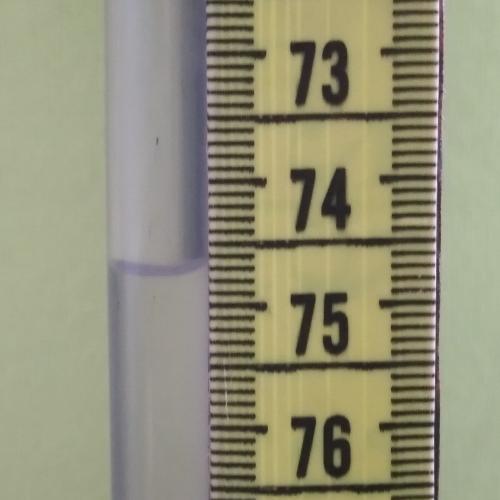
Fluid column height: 74.7 cm